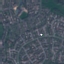
Land use / land cover: Residential